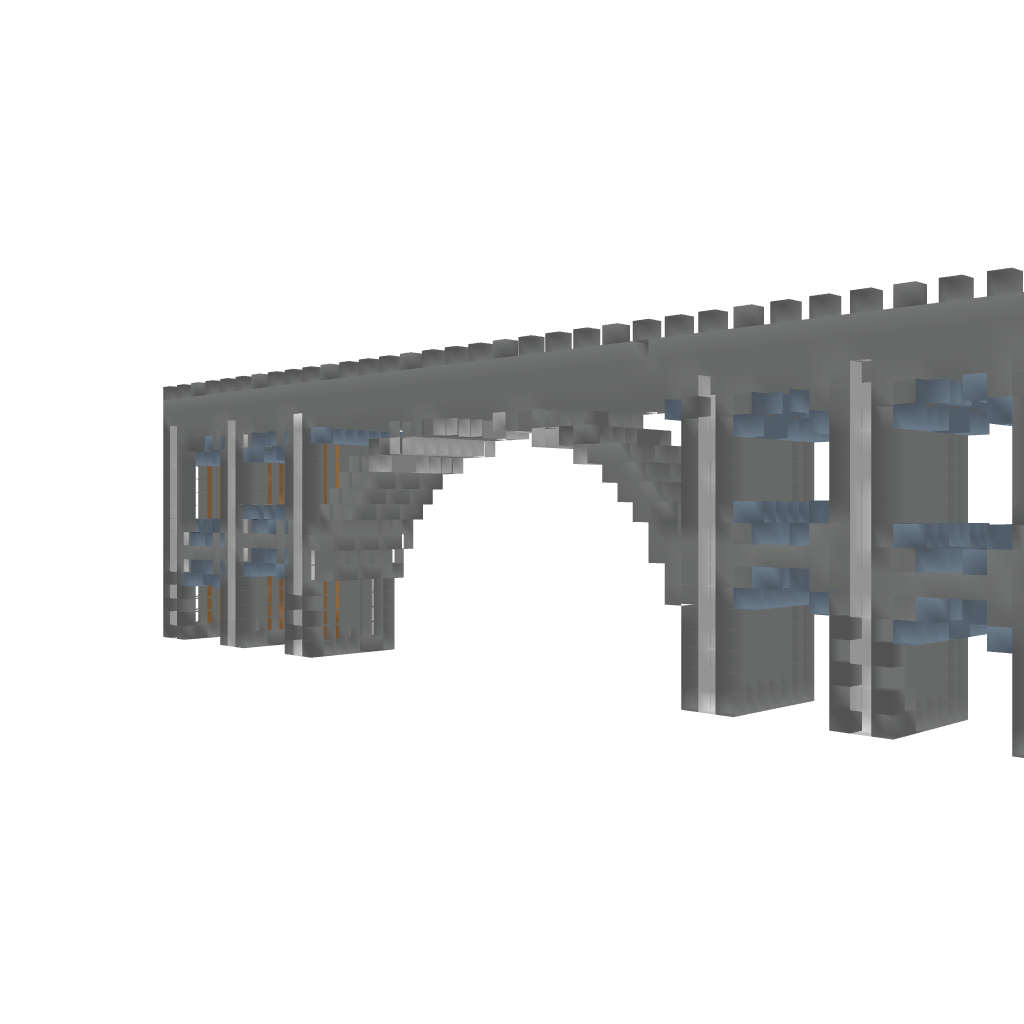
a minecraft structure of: large stone brick bridge